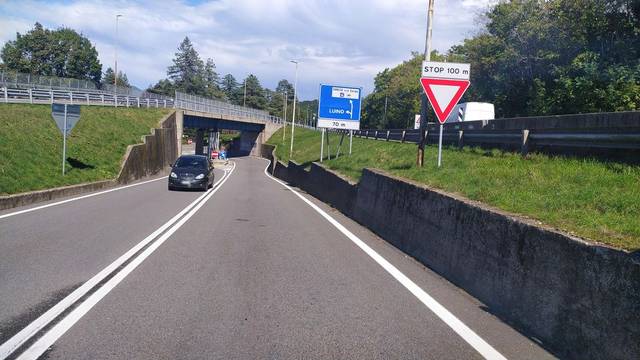
Region: Italy
Coordinates: 45.793, 8.832